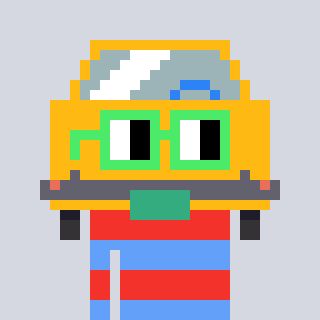
a pixel art character with square light green glasses, a taxi-shaped head and a blue-colored body on a cool background